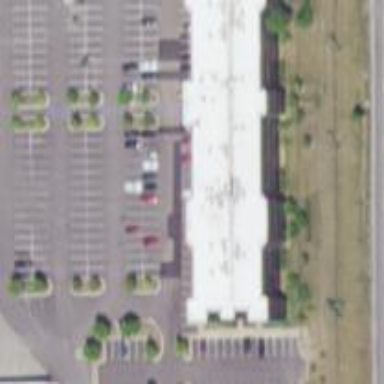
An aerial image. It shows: Parking area.